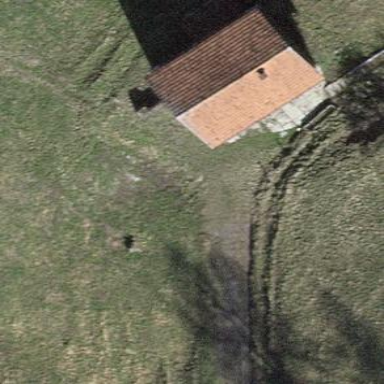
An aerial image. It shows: Farm auxiliary building.